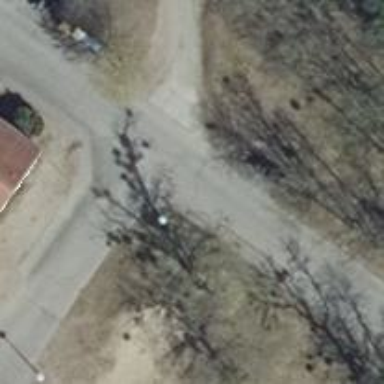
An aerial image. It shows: Paved residential road.